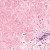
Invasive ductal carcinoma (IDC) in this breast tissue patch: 0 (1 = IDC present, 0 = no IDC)